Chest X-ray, PA view. Patient: 55 years old, sex F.
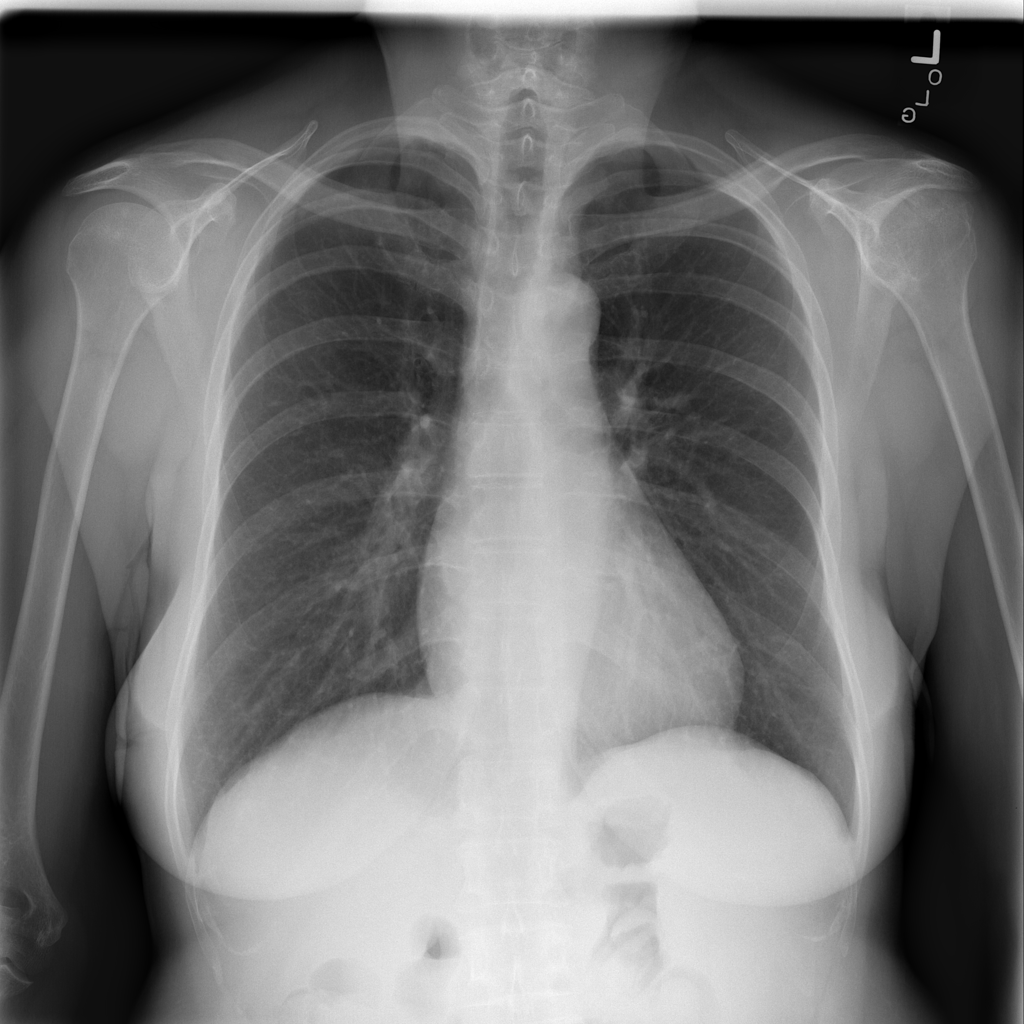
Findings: No Finding